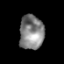
Tissue: prostate
Cell type: Epithelial cells
Senescence score: 0.3453
Nuclear area (px): 817
Mean DAPI intensity: 131.536